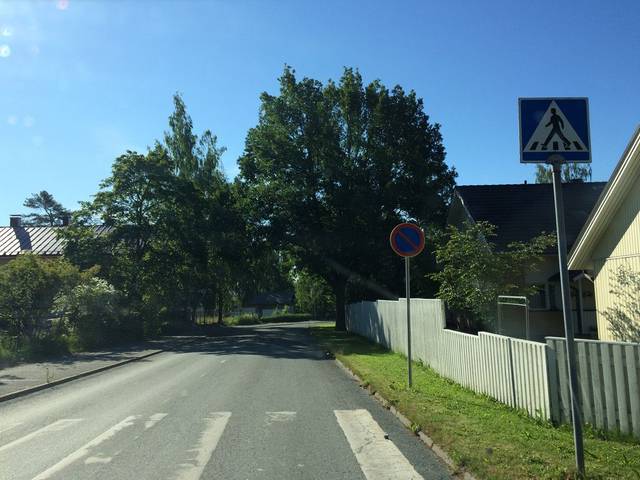
Region: Finland
Coordinates: 60.98, 24.46